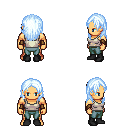
a pixel art fantasy rpg character, male body template, human, tanned skin, white pirate shirt, teal pants, white cyan long hairstyle, cloth bracers, black shoes, four views (front, back, left, right), 2x2 character sprite sheet, small pixel art, hard edges, no anti-aliasing